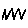
Label: zigzag